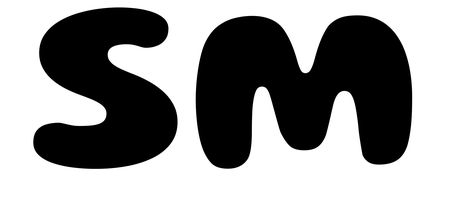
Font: Gluten_Bold